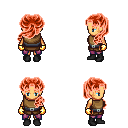
a pixel art fantasy rpg character, female body template, human, tanned skin, leather chest armor, magenta pants, red princess hairstyle, gold gloves, black shoes, four views (front, back, left, right), 2x2 character sprite sheet, small pixel art, hard edges, no anti-aliasing